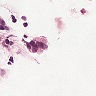
Metastatic tissue present: yes